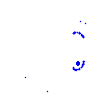
Particle: kaon